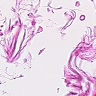
Metastatic tissue present: no